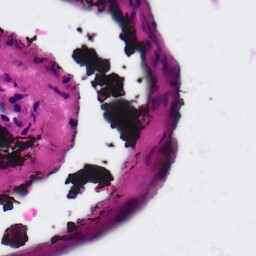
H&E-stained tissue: Ovarian